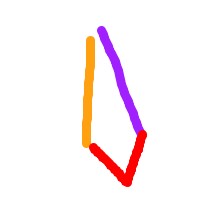
Shape: kite